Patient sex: M
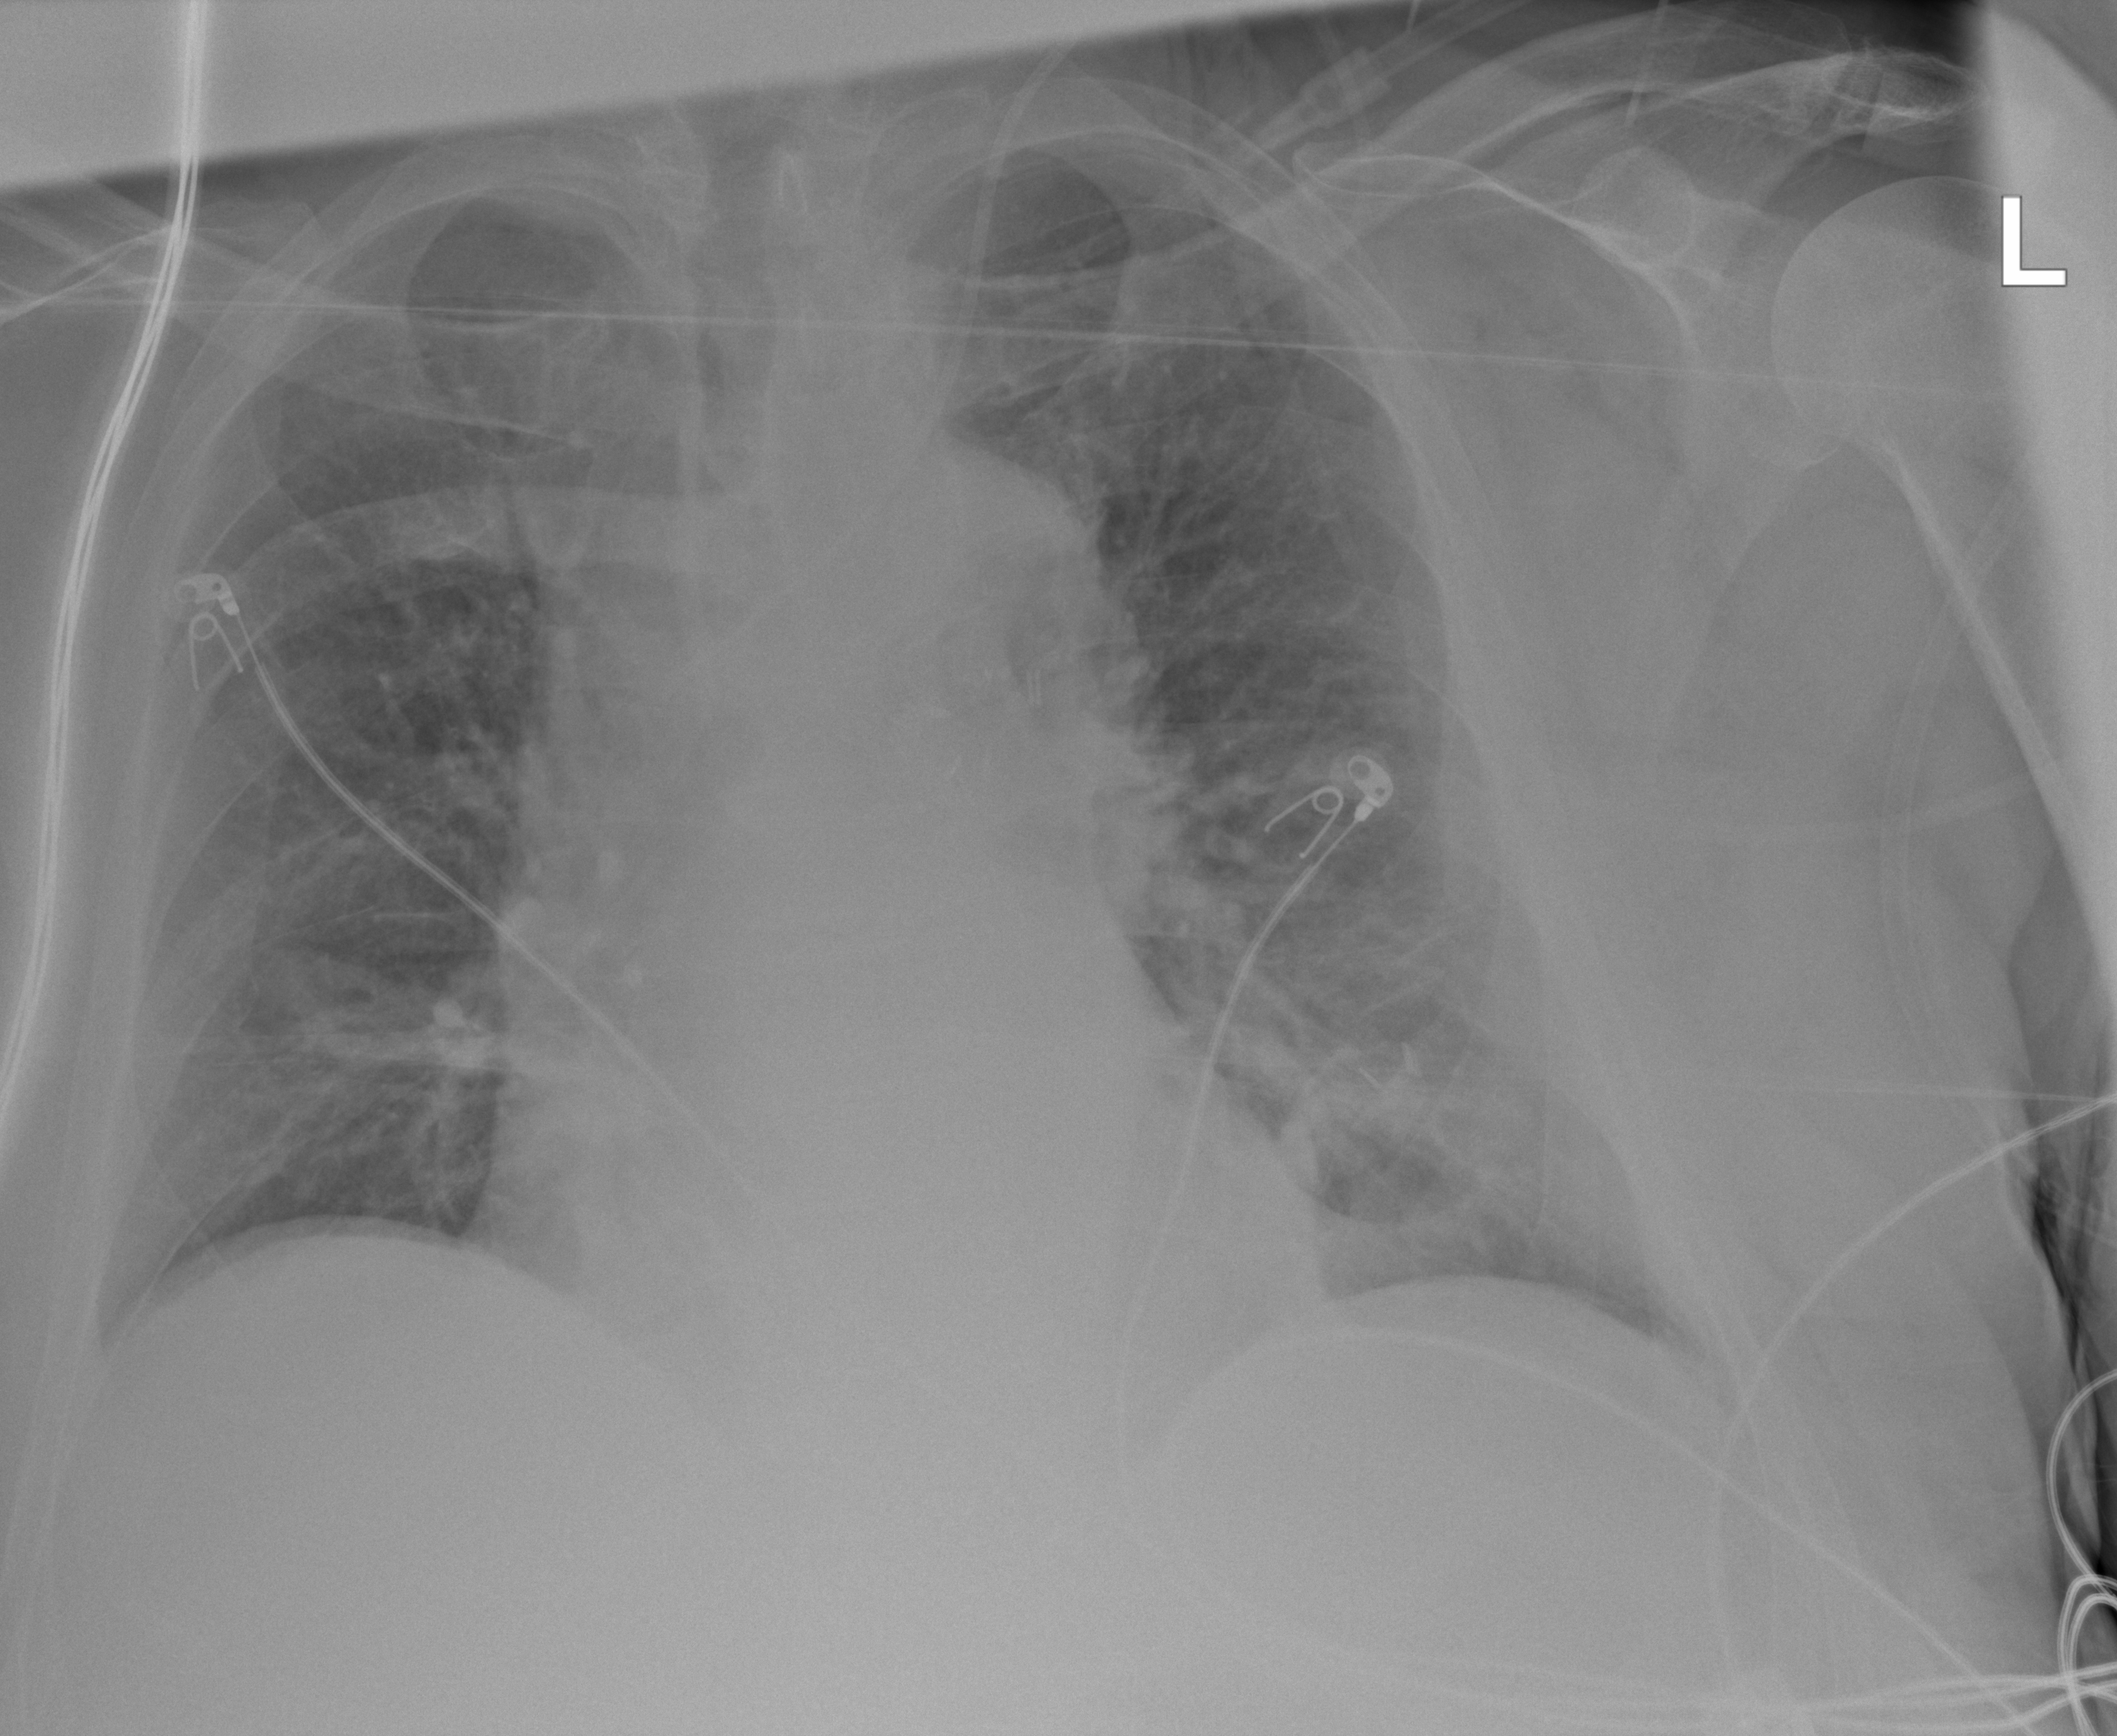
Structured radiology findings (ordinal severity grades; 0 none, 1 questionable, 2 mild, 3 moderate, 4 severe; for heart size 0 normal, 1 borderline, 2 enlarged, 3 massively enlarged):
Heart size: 2
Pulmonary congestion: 2
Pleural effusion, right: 2
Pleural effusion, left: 2
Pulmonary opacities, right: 1
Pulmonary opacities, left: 1
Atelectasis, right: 1
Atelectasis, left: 2